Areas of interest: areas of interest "Concert Hall"
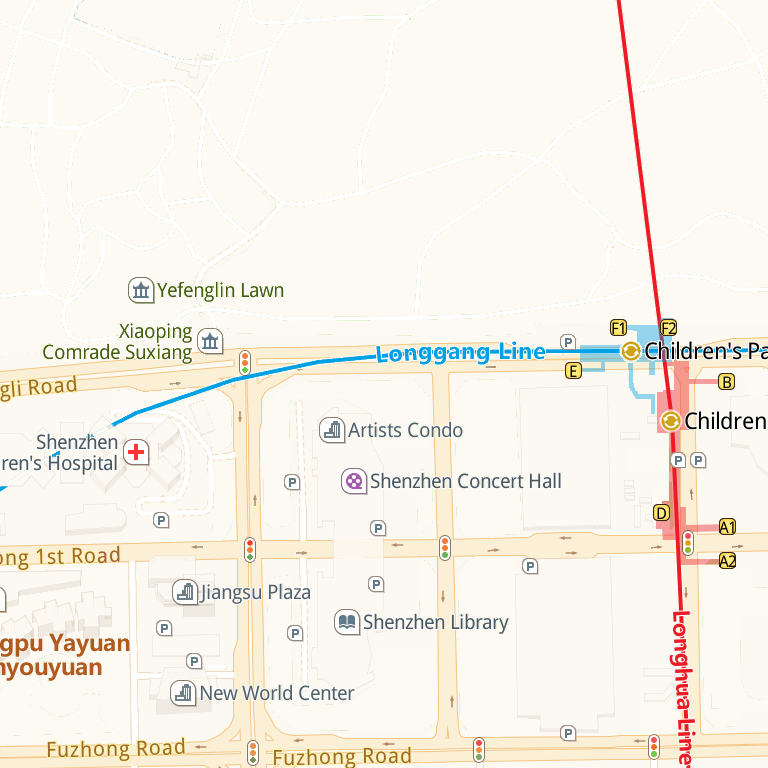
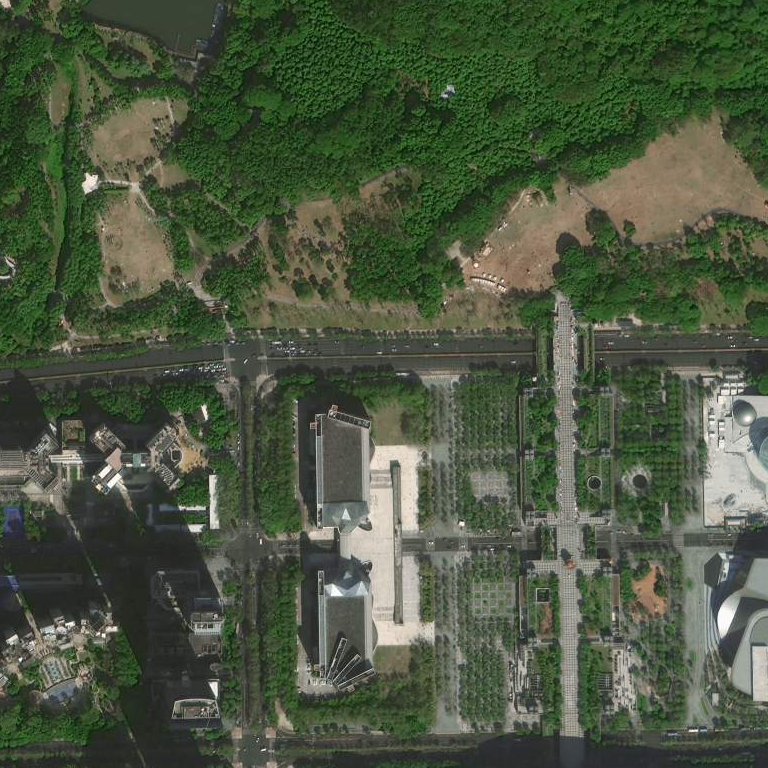